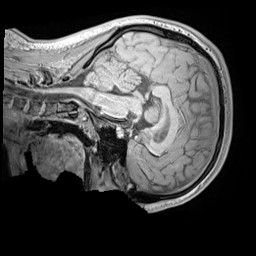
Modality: MP2RAGE
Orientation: sagittal
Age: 13
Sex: female
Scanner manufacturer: siemens
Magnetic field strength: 3 T
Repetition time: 4 s
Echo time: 0.00303 s